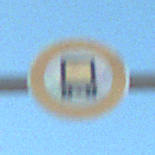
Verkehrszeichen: VerbotKennzeichnungspflichtigeKraftfahrzeugeGefaehrlicheGueter
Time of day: SunriseSunset
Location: Outdoor (Nature)
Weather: Clear
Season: NotSpecified
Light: Natural